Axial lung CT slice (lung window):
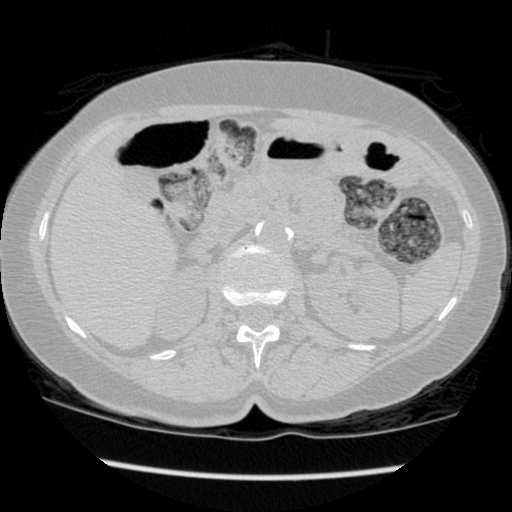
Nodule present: no